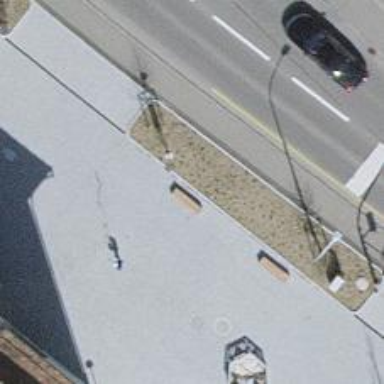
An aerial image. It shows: Bench for seating.